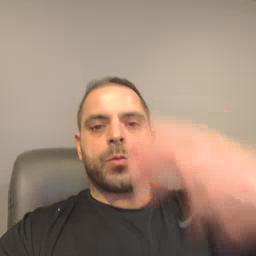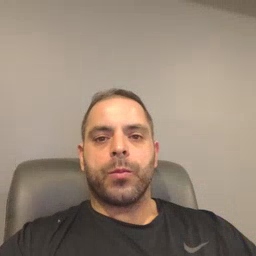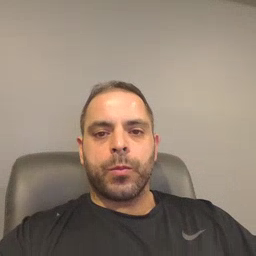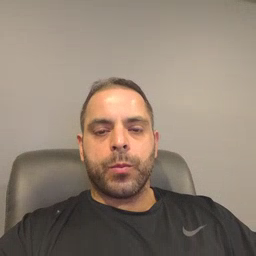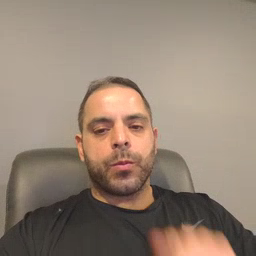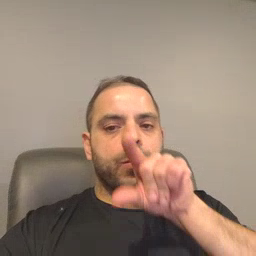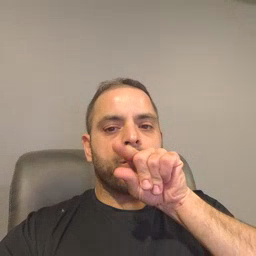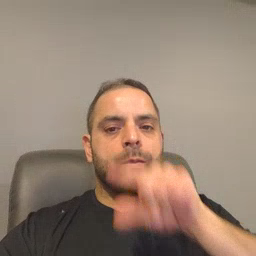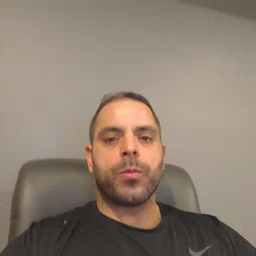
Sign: goose